Question: I have an UITableViewController which is embedded in a TabbarController which in turn is embedded in a UINavigationController. Now, the scrollview of the tableview scrolls the first 2 rows under the navigation bar on the top. See screenshot:

How can I adjust that?
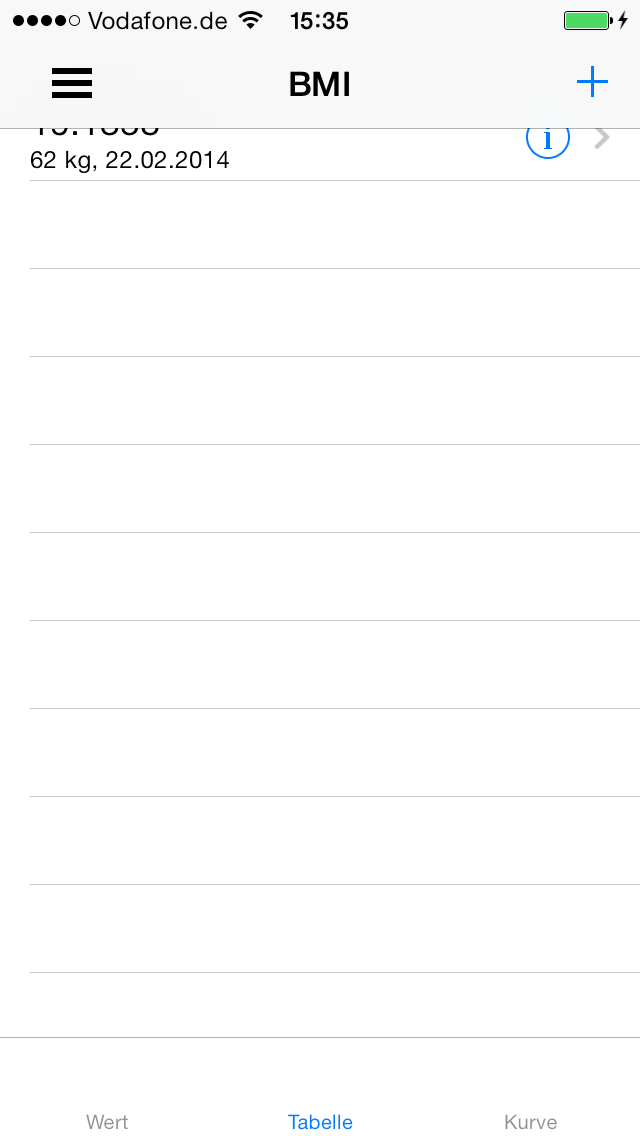
Answer: Try 'navigationBar.translucent = NO;' in your 'viewDidLoad'.
This happens due to the transparency feature that they introduced on iOS 7.
There's also another way:
Unchecking the "Under Top Bars" in the storyboard will also fix the issue (select the view controller)